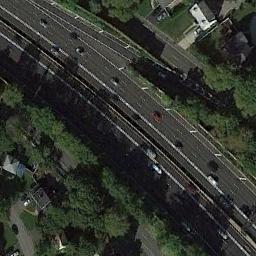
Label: freeway